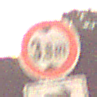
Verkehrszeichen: TatsaechlicheHoehe
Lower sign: RichtungsangabeDurchPfeile5
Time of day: Night
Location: Outdoor (Suburban)
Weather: Clear
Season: NotSpecified
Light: Artificial